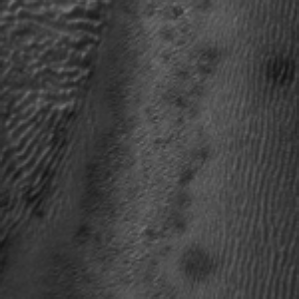
Label: frost